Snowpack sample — Buffalo Mountain, Silverthorne, Colorado, USA (2/22/26, 2:02 PM MST)
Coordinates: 39.622, -106.113
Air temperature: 33 °F
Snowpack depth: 63 cm
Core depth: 20 cm
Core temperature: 24.8 °F
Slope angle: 11°, slope face: 116°
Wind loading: low
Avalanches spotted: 0
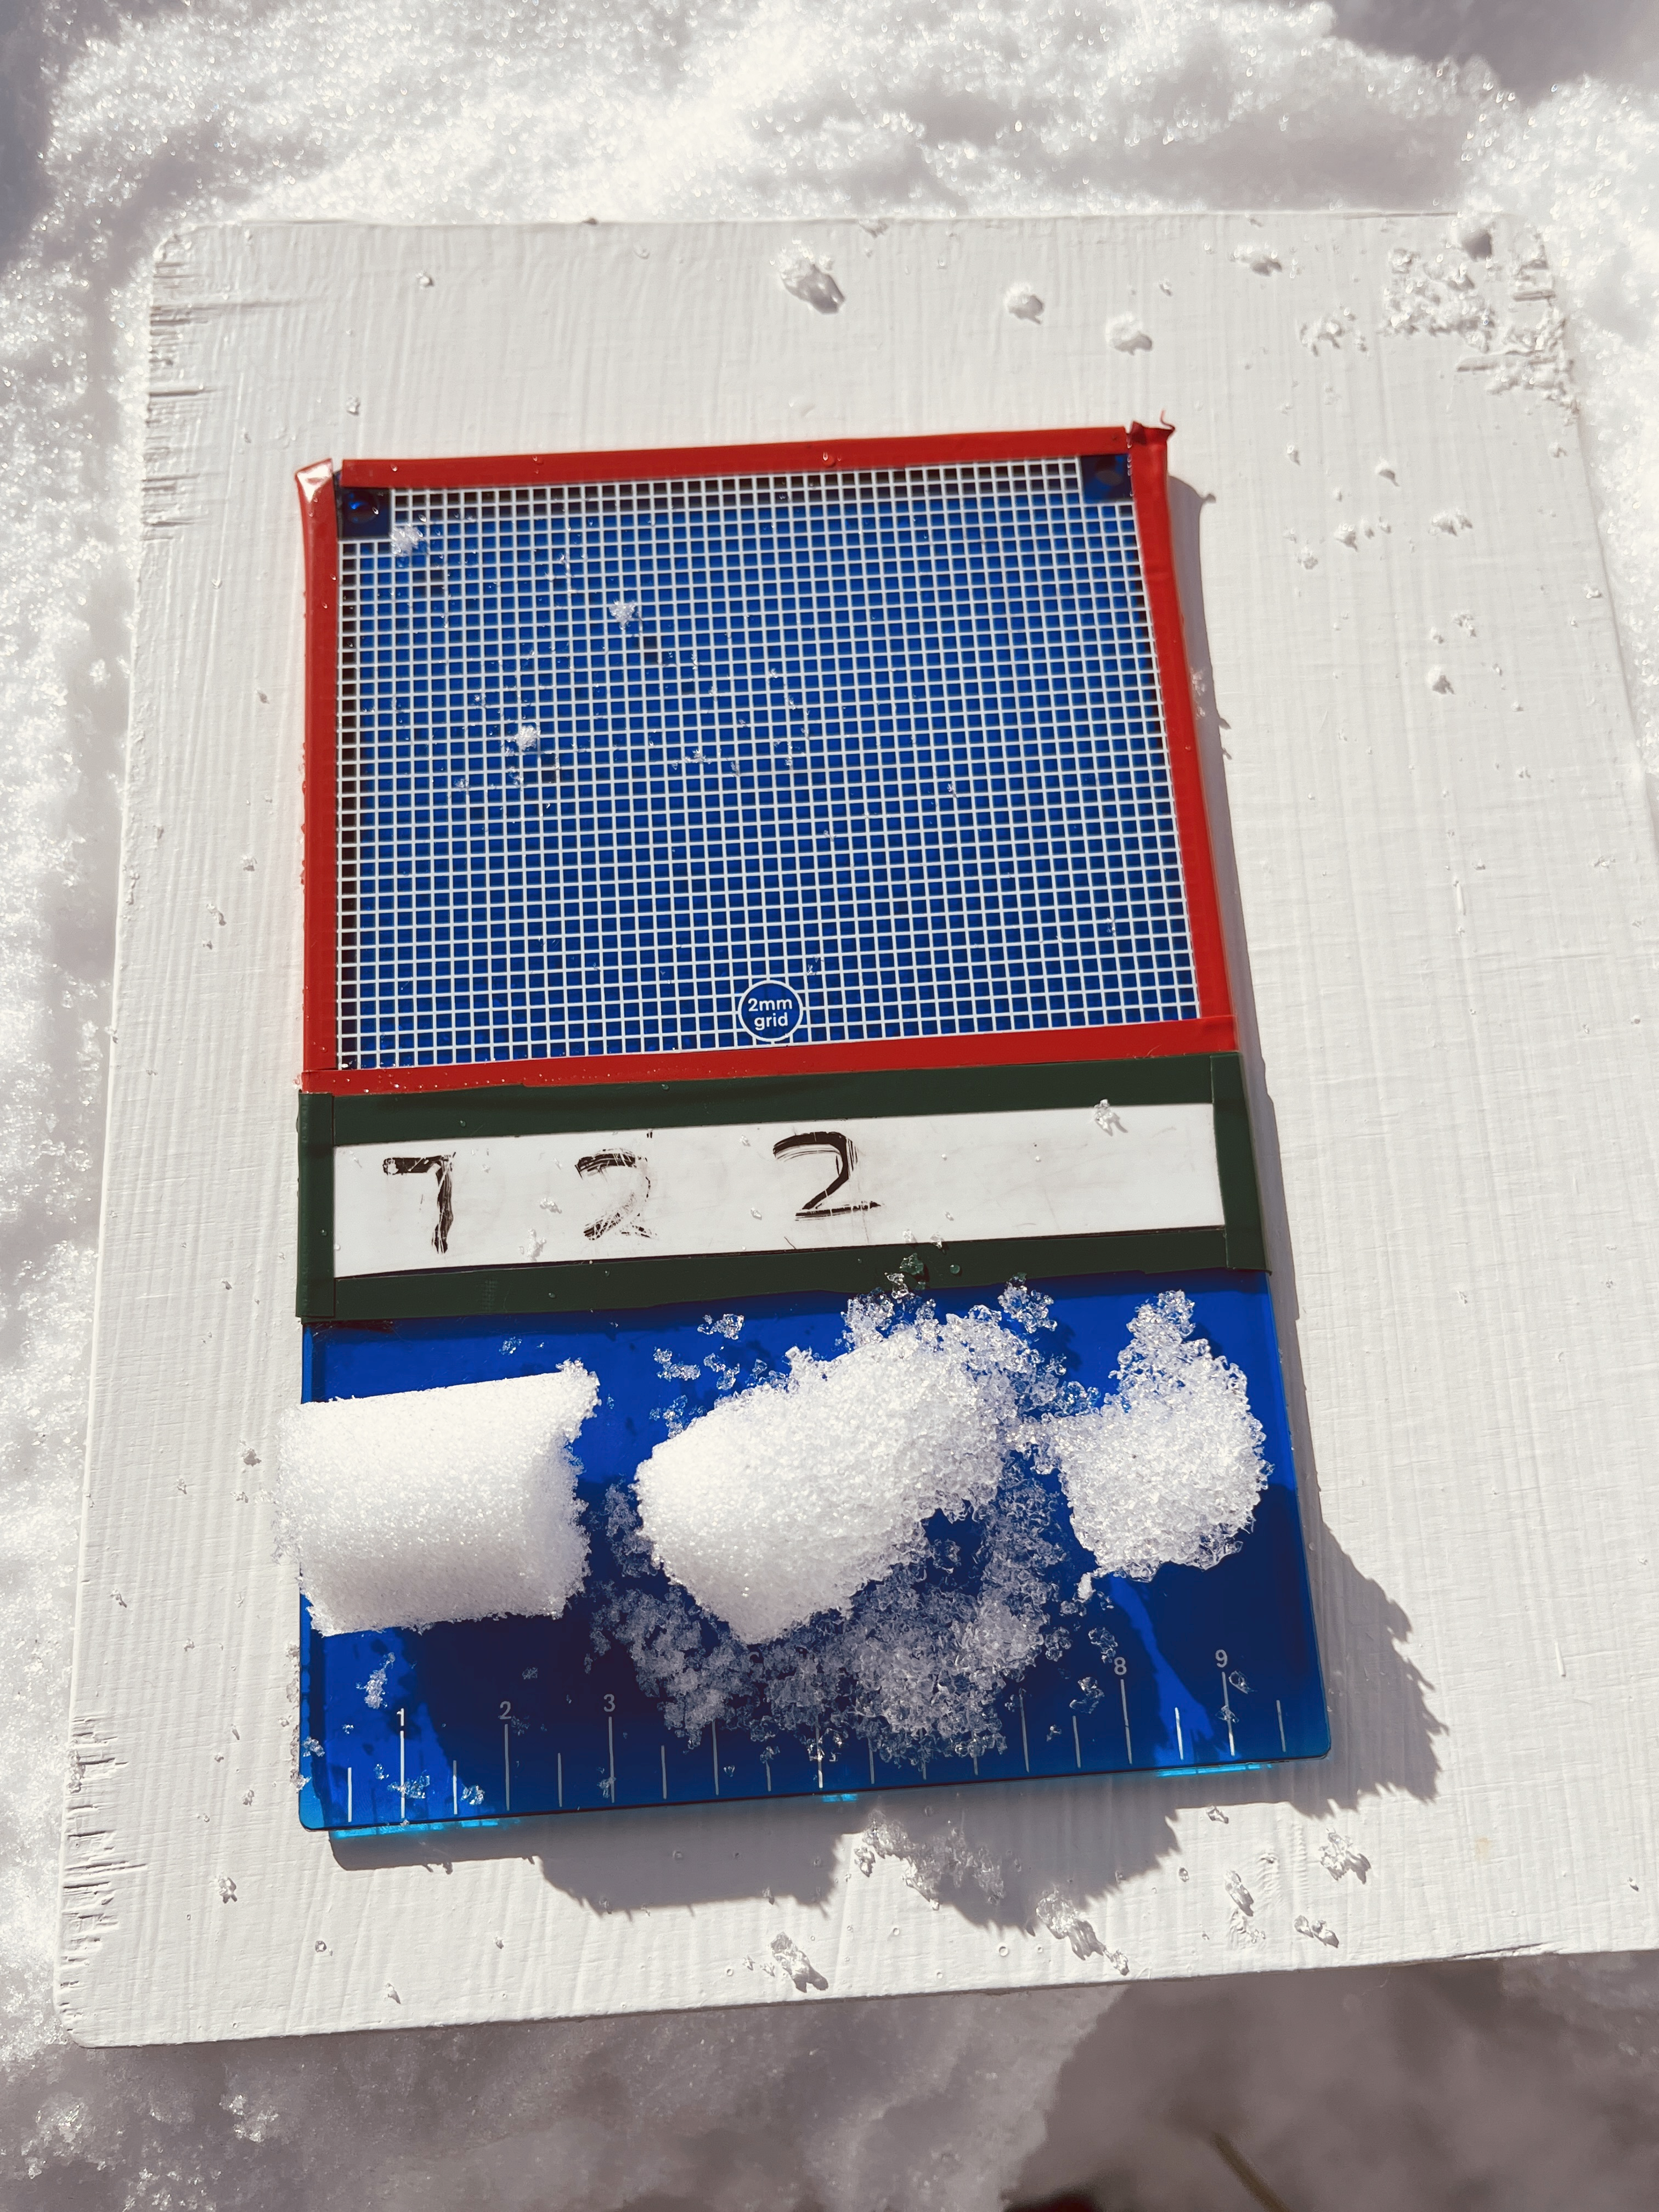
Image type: crystal_card
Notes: In a firebreak similar to site 1, minimal wind loading with no spotted avalanches (not many faces in view though)